Question: I'm following <URL> guidelines on how to develop Intellij plugin.
So I
1. Open project settings.
2. Project SDK --> New
3. Choose the community edition path I just downloaded
Expected the directory is selected fine.
Actual: I get the error message:
See screenshot:

Am I doing something wrong?
Thanks
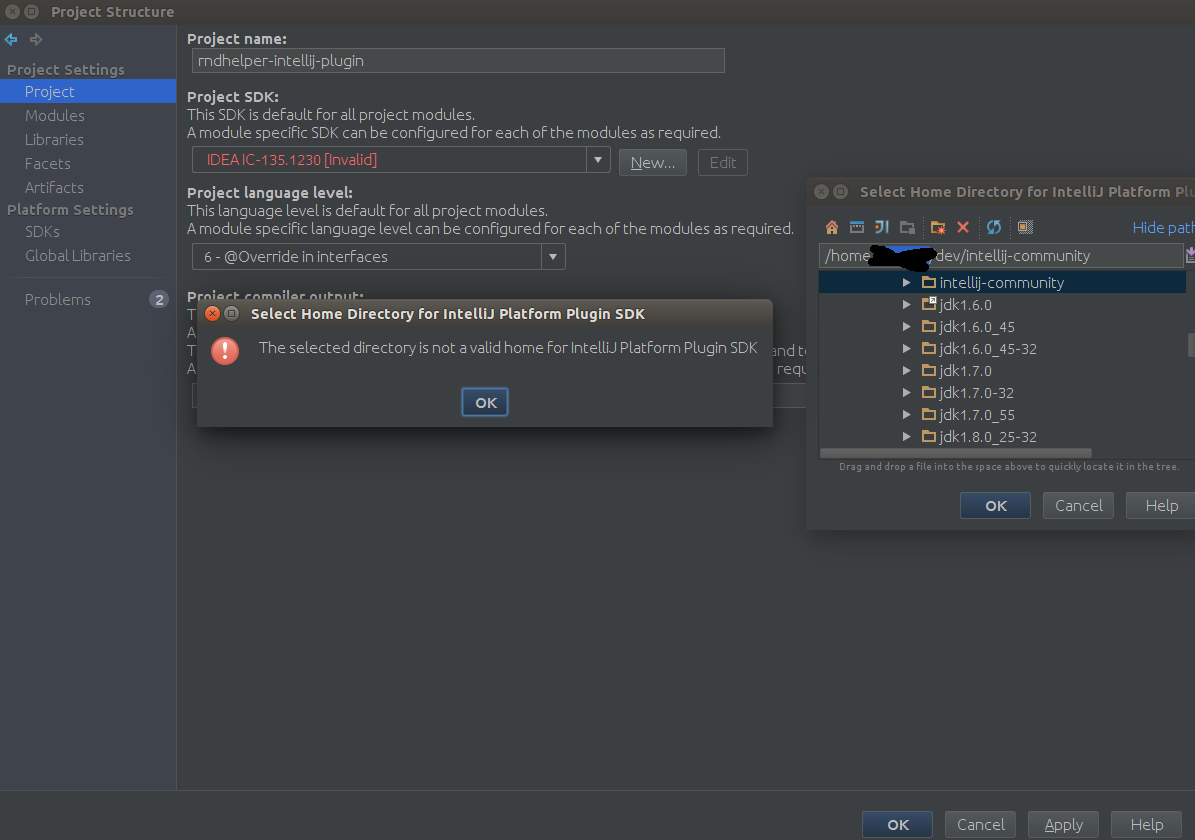
Answer: 'Intellij platform plugin sdk home' should be your installed or builded IntelliJ, not sources. You can add that 'intellij-community' folder as sources to your IntelliJ SDK later or not at all.